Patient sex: M
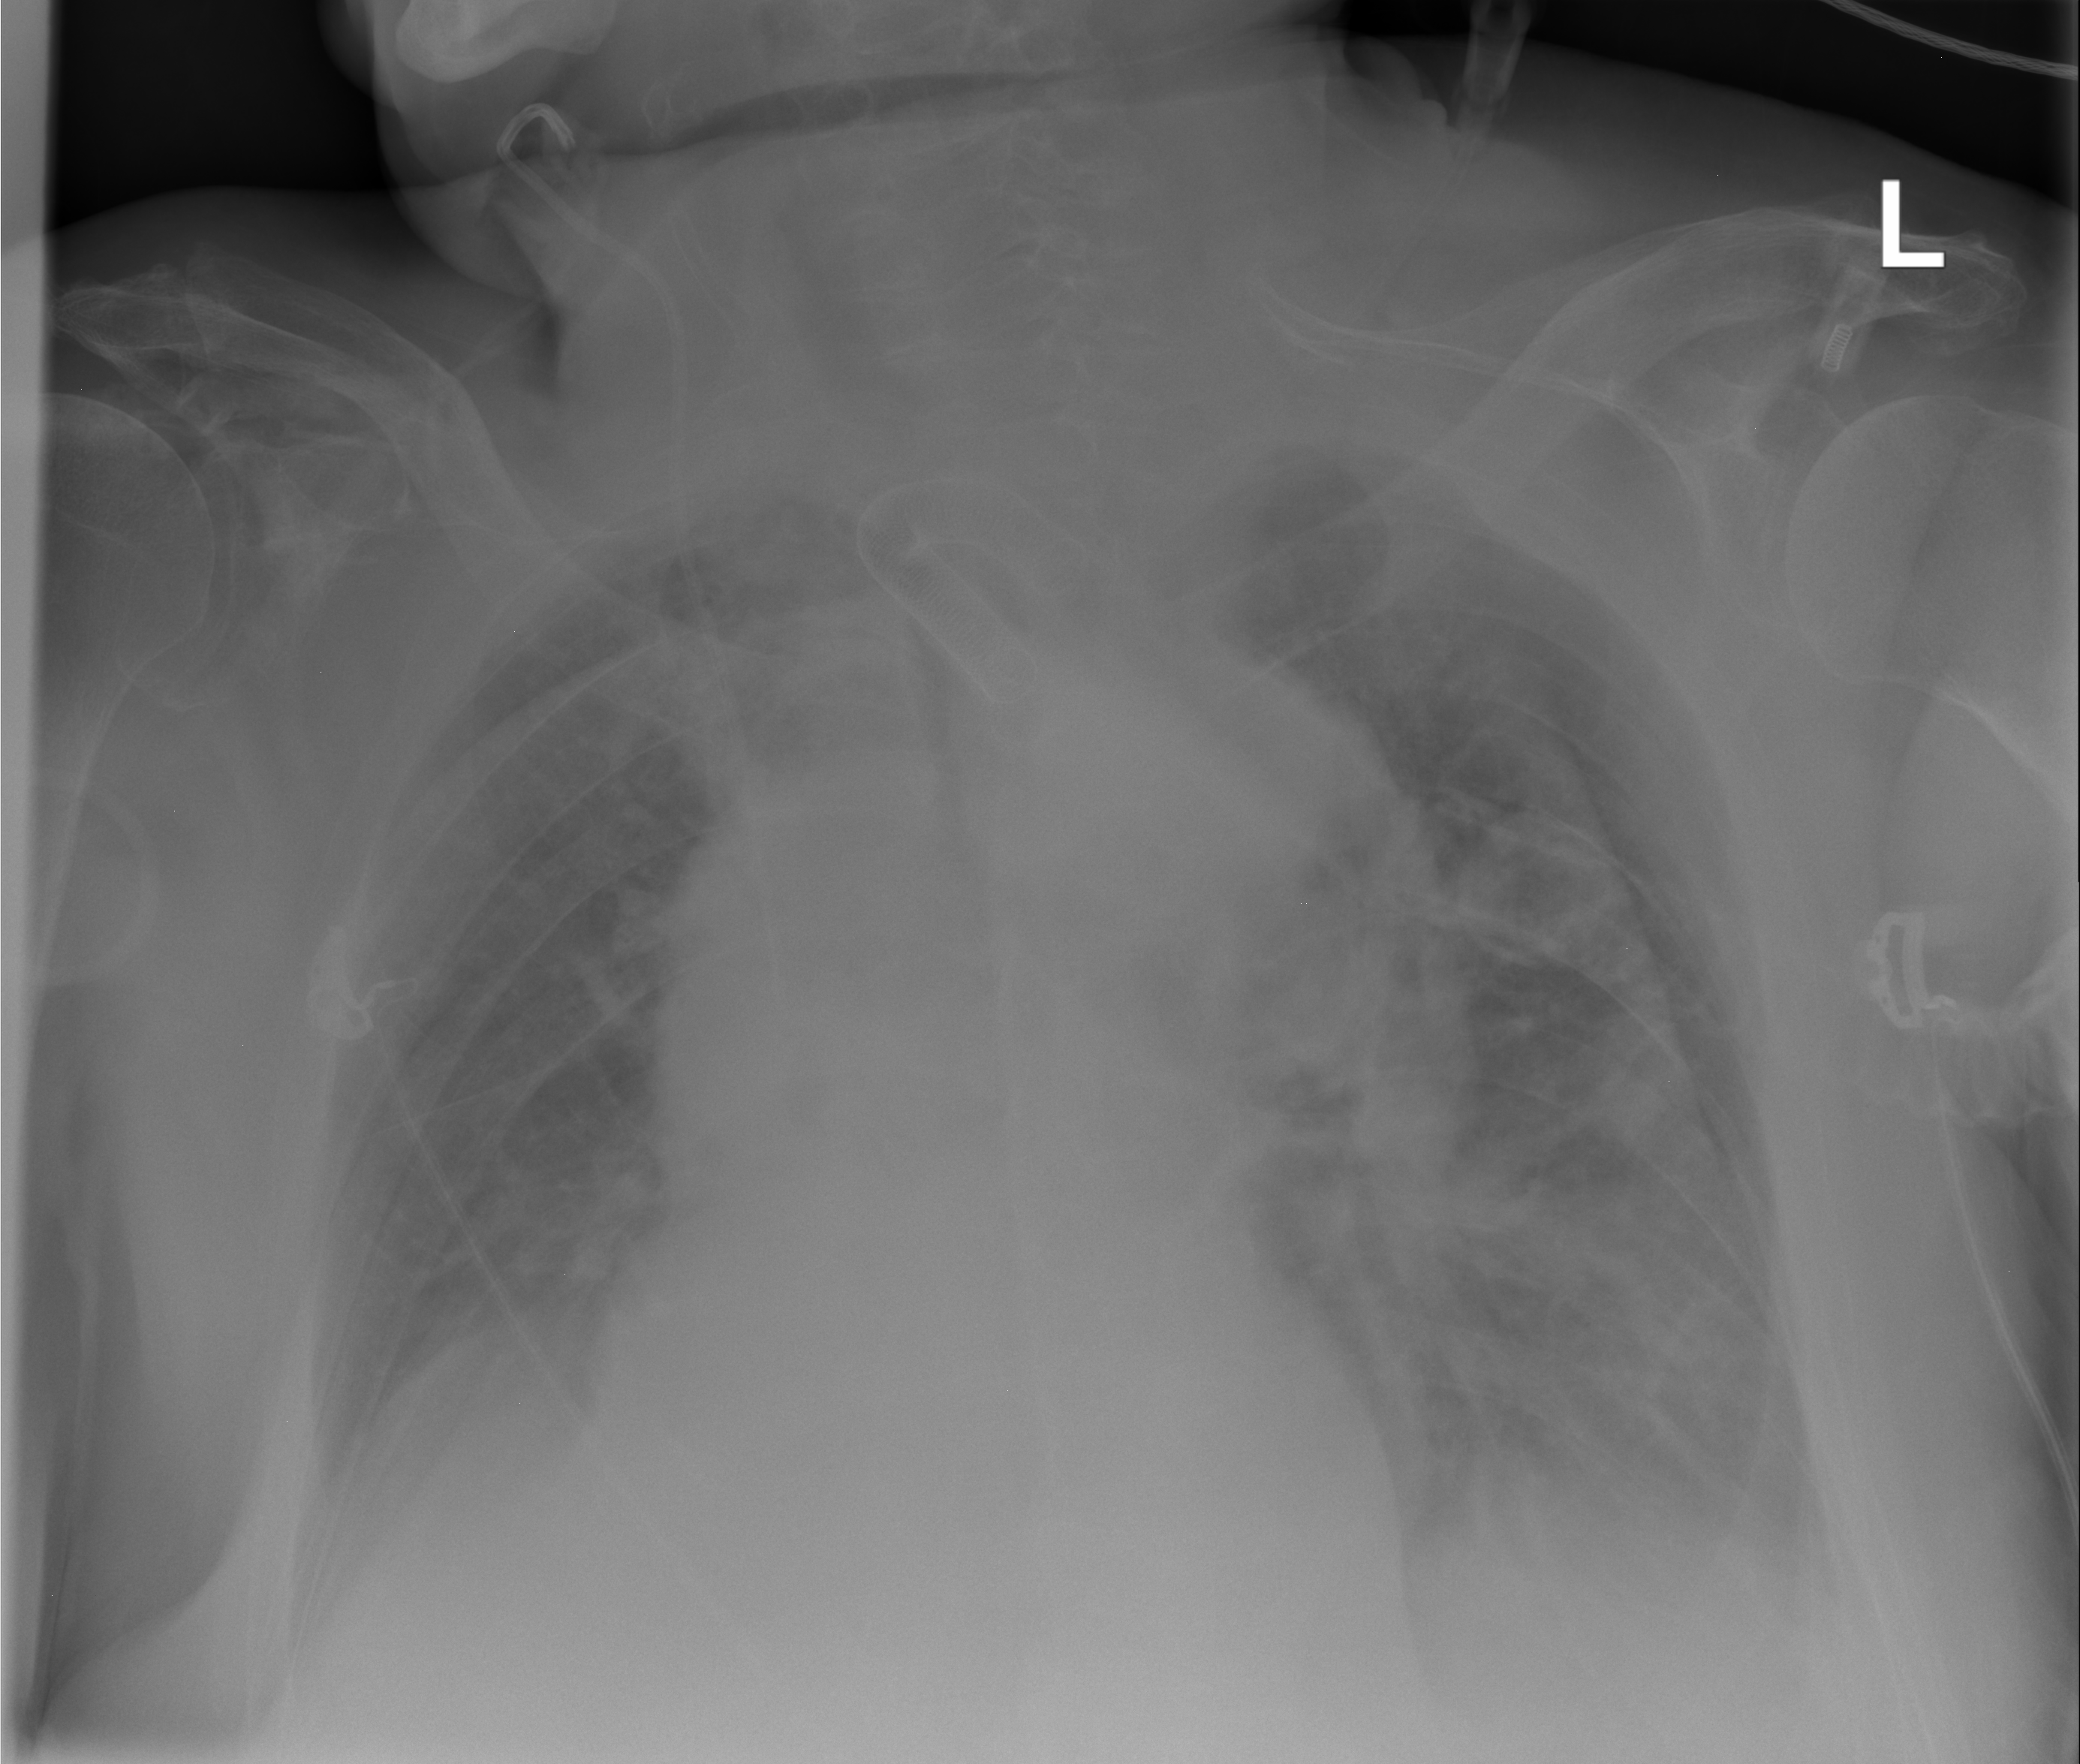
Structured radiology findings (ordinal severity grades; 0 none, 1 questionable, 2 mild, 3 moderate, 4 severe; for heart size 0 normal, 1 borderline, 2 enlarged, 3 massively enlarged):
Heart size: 0
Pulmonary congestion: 0
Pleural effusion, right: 2
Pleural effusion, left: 3
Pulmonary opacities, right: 0
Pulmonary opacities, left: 3
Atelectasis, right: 2
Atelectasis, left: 3